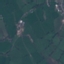
Land use / land cover: Pasture